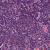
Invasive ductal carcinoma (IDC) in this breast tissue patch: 0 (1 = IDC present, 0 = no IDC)